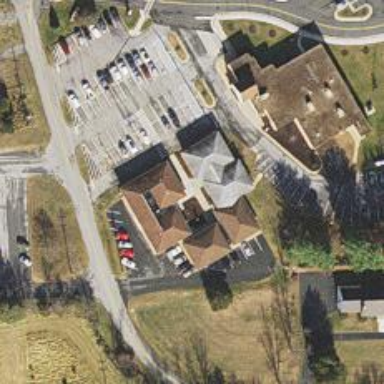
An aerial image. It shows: Healthcare clinic.